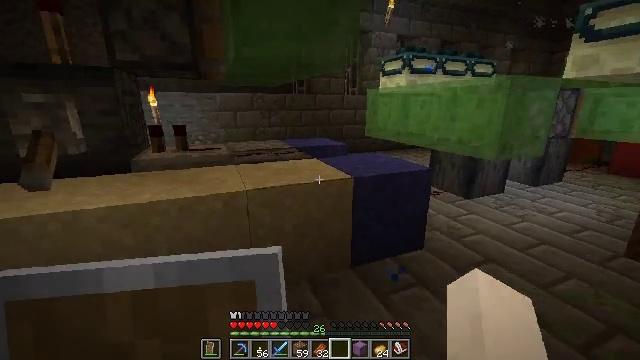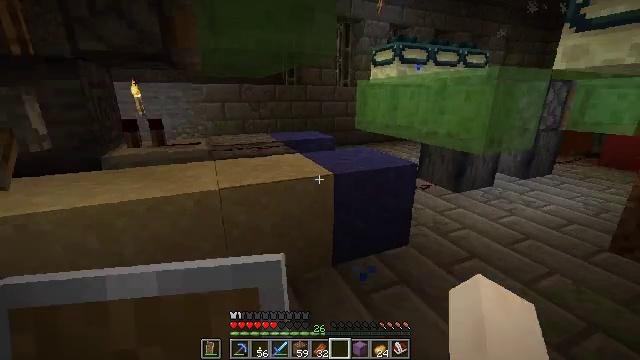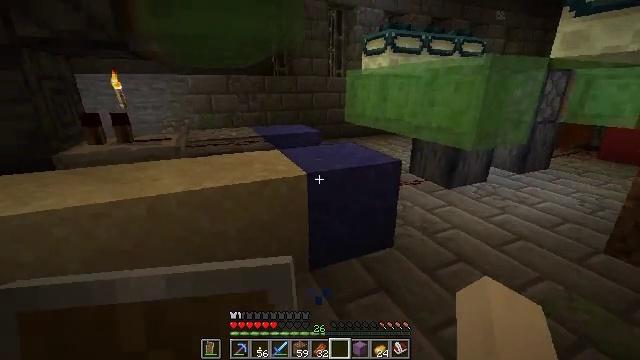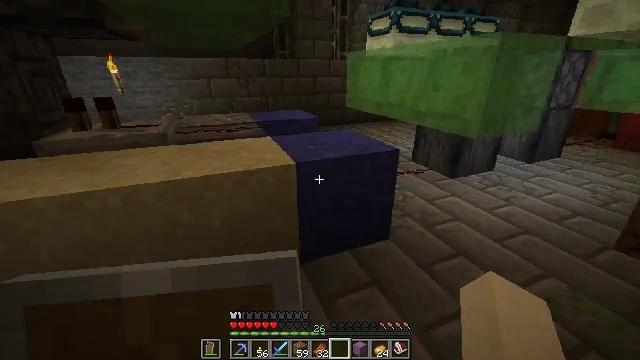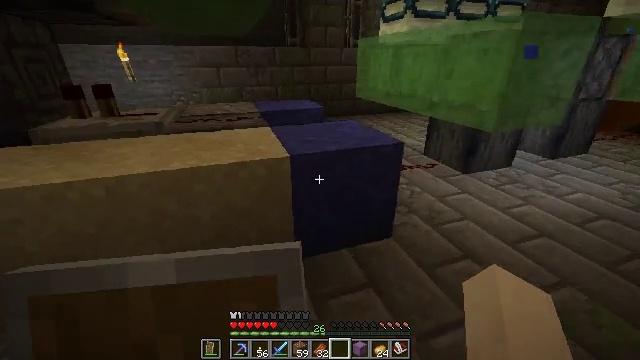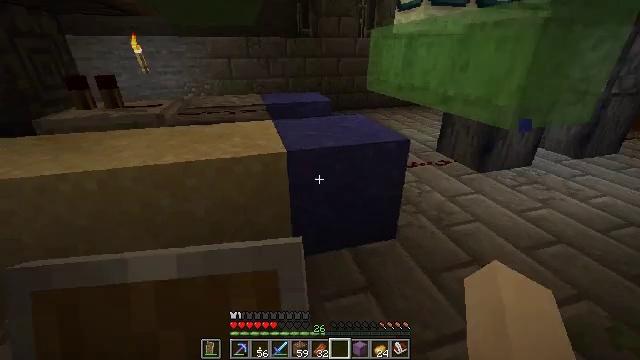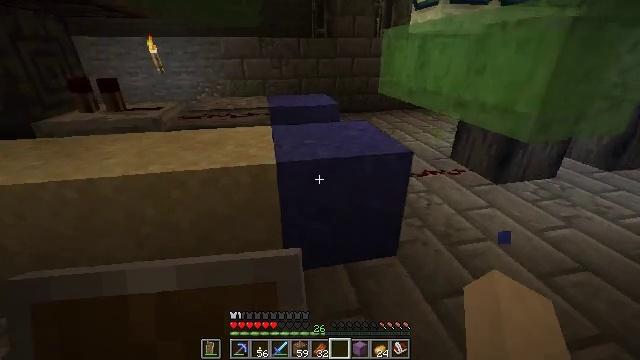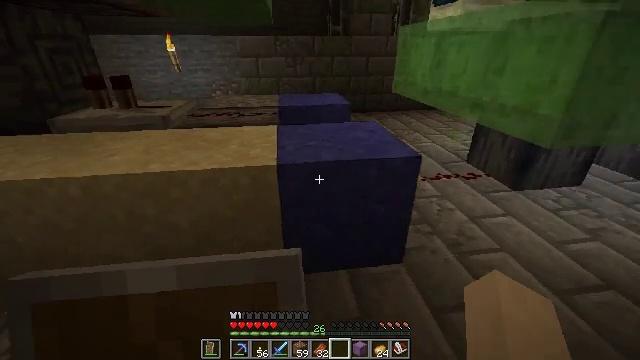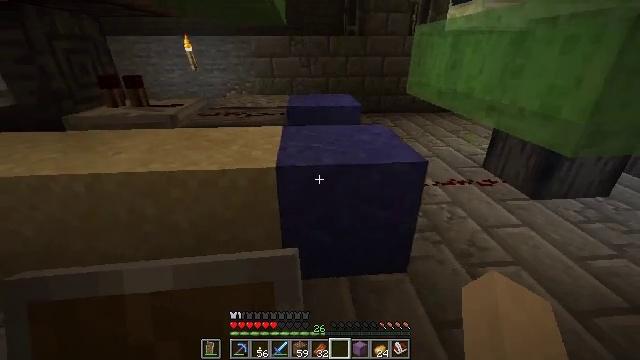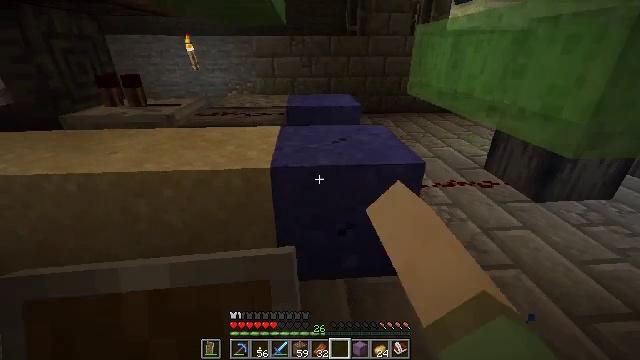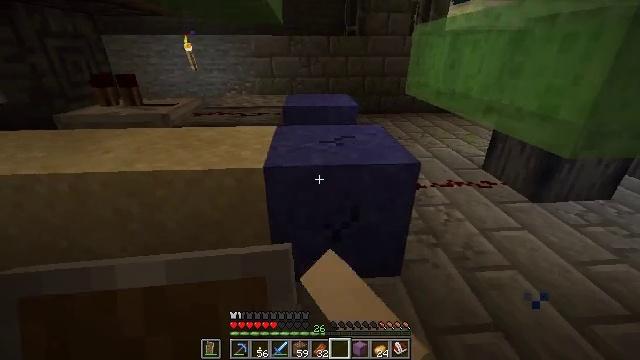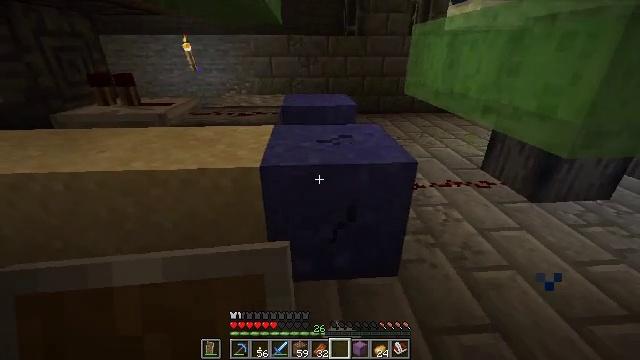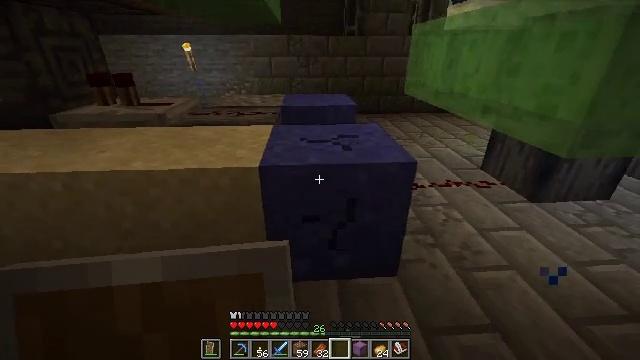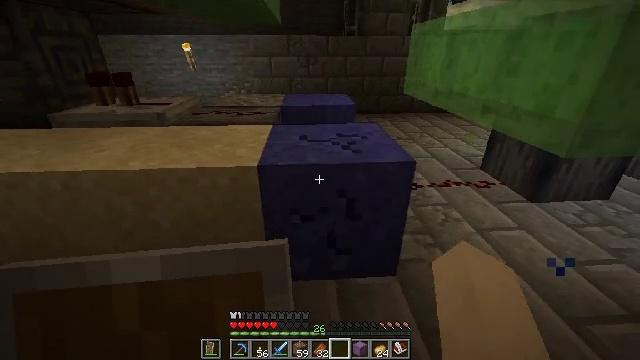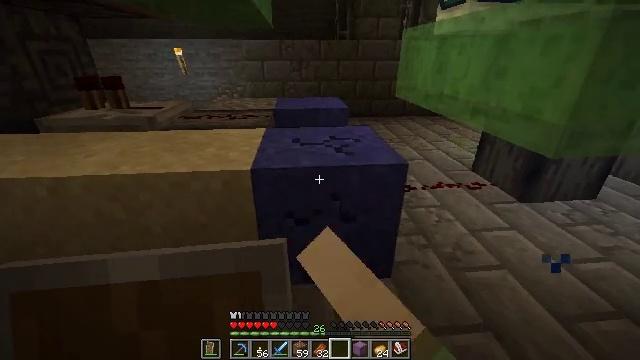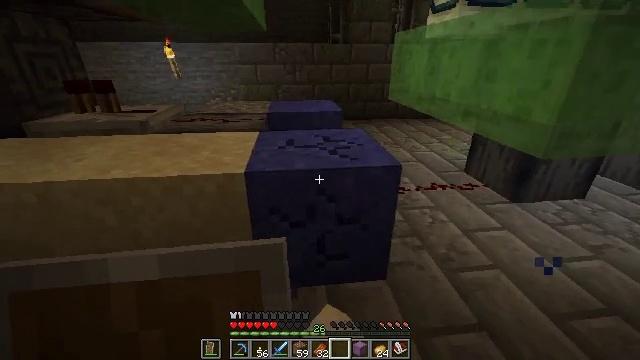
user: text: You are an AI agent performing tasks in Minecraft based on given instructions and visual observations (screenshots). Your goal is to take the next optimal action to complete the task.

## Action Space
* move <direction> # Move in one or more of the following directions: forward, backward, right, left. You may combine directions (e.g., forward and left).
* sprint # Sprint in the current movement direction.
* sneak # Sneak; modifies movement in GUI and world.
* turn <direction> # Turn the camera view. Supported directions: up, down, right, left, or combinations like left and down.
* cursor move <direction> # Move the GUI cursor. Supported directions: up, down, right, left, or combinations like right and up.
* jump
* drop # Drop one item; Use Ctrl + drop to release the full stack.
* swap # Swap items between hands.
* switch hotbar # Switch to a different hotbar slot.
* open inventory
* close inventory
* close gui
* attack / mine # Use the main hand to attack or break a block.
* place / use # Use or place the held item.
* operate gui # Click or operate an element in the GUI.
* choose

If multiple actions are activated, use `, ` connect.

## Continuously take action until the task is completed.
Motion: motion action
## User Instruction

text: Break the blue concrete powder.
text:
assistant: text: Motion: move forward and move right, turn down
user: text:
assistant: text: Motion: move forward and move right, turn down
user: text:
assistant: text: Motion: move forward and move right, turn left and down
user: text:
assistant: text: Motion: move forward and move right, turn left and down
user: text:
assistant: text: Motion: move forward and move right, turn left and down
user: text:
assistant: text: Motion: move forward and move right, turn left
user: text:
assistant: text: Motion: turn left
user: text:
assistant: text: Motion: turn left, attack / mine
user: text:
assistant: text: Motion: attack / mine
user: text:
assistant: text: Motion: attack / mine
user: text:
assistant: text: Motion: attack / mine
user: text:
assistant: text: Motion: attack / mine
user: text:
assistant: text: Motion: attack / mine
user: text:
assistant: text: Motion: turn right, attack / mine
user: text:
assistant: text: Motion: turn right, attack / mine
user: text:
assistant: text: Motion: attack / mine
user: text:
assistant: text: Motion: attack / mine
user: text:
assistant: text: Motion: attack / mine
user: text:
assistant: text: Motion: attack / mine
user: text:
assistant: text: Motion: attack / mine
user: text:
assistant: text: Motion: move forward, attack / mine
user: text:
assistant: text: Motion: move forward, attack / mine
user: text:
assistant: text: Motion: move forward, attack / mine
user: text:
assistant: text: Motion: move forward, attack / mine
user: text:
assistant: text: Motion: move forward, attack / mine
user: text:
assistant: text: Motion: move forward, attack / mine
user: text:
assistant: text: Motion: move forward, turn left, attack / mine
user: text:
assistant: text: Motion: attack / mine
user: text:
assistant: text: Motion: attack / mine
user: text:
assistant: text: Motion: attack / mine